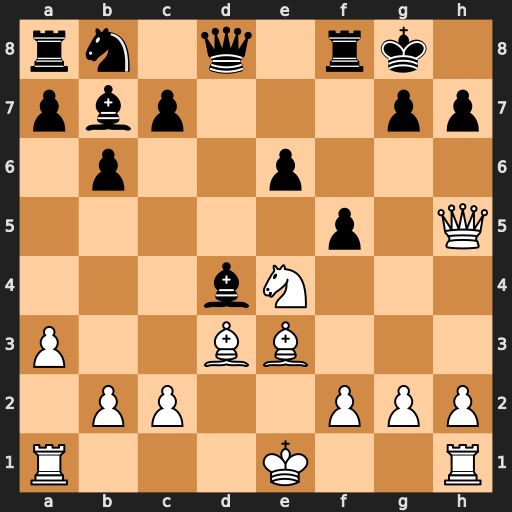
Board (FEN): rn1q1rk1/pbp3pp/1p2p3/5p1Q/3bN3/P2BB3/1PP2PPP/R3K2R
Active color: w
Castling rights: KQ
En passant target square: -
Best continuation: Ng5 h6 Nxe6 Qe8 Qxe8